Question: i've gone through <URL>, and have my Aurelia app working perfectly in visual studio.
For some reason, I'm unable to get the same result in WebStorm. My index.html body looks like:
'''
<body aurelia-app>
<script src="jspm_packages/system.js"></script>
<script src="config.js"></script>
<script>
System.import("aurelia-bootstrapper");
</script>
</body>
'''
and I'm met with a console error
> Potentially unhandled rejection <URL>
the full error looks like:

it looks like it's trying to grab a file 'boostrapper@0.14.0.js', whne that's actually a folder. Why am I unable to get the exact same code working in webstorm as in visual studio?
Here's my bootstrapper section of my config:
'''
"github:aurelia/bootstrapper@0.14.0": {
"aurelia-event-aggregator": "github:aurelia/event-aggregator@0.6.1",
"aurelia-framework": "github:aurelia/framework@0.13.2",
"aurelia-history": "github:aurelia/history@0.6.0",
"aurelia-history-browser": "github:aurelia/history-browser@0.6.1",
"aurelia-loader-default": "github:aurelia/loader-default@0.9.0",
"aurelia-logging-console": "github:aurelia/logging-console@0.6.0",
"aurelia-router": "github:aurelia/router@0.10.1",
"aurelia-templating": "github:aurelia/templating@0.13.2",
"aurelia-templating-binding": "github:aurelia/templating-binding@0.13.0",
"aurelia-templating-resources": "github:aurelia/templating-resources@0.13.0",
"aurelia-templating-router": "github:aurelia/templating-router@0.14.0",
"core-js": "npm:core-js@0.9.18"
},
'''
and running 'jspm -v' yields
'''
C:\Users\Jones\WebstormProjects\Aurelia>jspm -v
0.15.7
Running against global jspm install.
'''
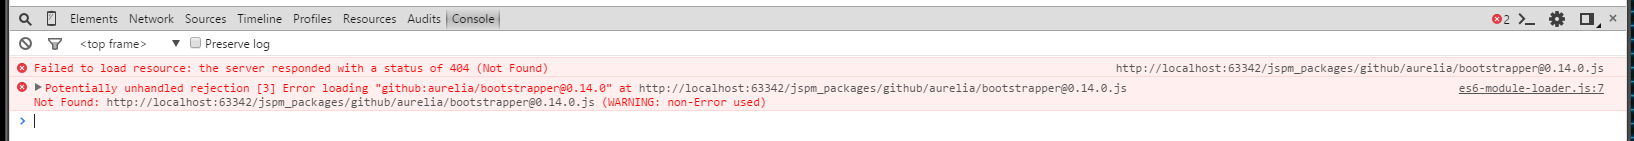
Answer: Sigh. It was completely urelated to Aurelia, and totally related to my ineptitude as a web developer.
WebStorm hosts it's server at 'http://localhost:port/ProjectName/...'
'config.js''''
"paths": {
"*": "*.js",
"github:*": "Aurelia/jspm_packages/github/*.js",
"npm:*": "Aurelia/jspm_packages/npm/*.js"
}
'''
the more-correct way is to add the client url '/ProjectName' when running 'jspm init', and everything is handled for you.